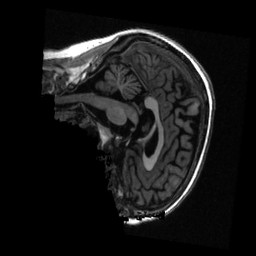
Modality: T1w
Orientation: sagittal